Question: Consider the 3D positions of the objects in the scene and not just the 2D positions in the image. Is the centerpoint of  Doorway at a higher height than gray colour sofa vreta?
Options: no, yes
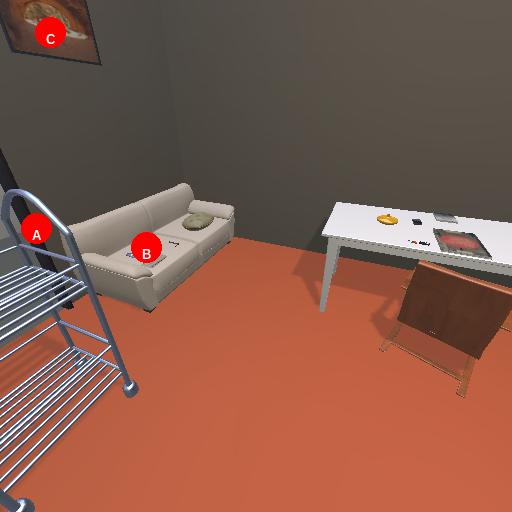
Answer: no